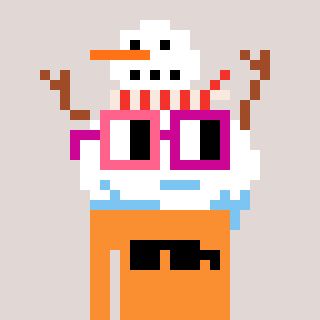
a pixel art character with square pink and red glasses, a snowman-shaped head and a orange-colored body on a warm background